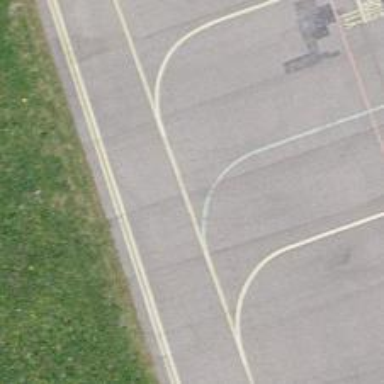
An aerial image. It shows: View of taxiway at the airport.